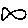
Label: fish